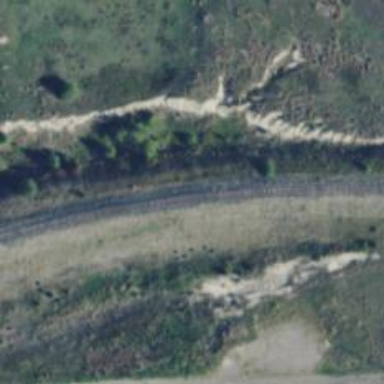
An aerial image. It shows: Abandoned railway.